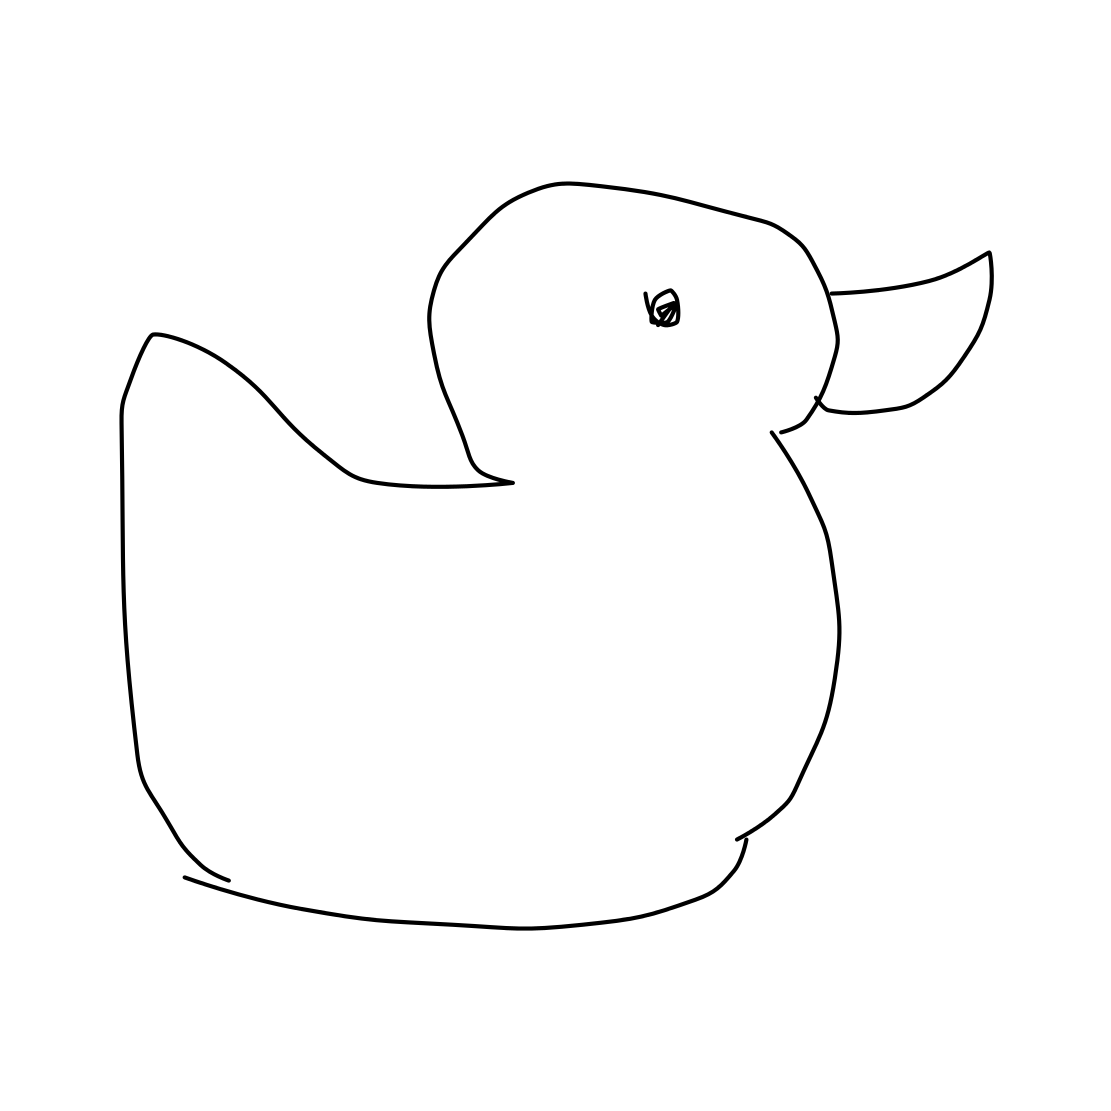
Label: duck